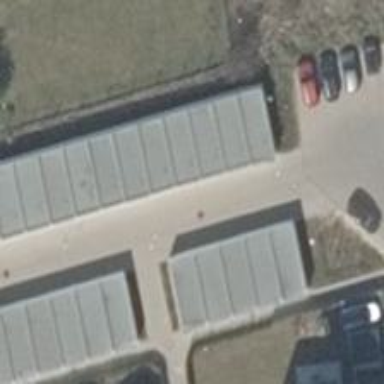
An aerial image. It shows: Group of garages.